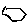
Label: hexagon